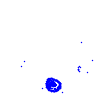
Particle: electron